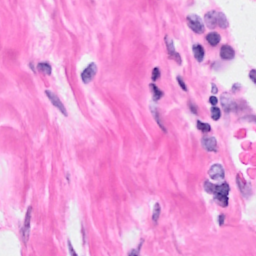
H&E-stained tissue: Breast